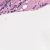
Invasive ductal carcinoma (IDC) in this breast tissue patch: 1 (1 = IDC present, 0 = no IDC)